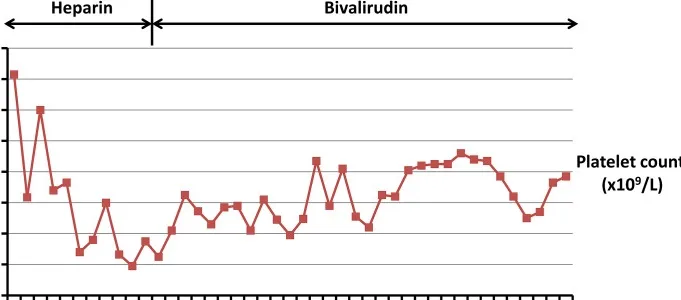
Platelet counts in the present patient with HIT are displayed during ECMO support with heparin therapy and bivalirudin anticoagulation, respectively. The red squares indicate platelet counts (*109/L). HIT, heparin-induced thrombocytopenia; ECMO, extracorporeal membrane oxygenation.
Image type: pathology (immunostaining)